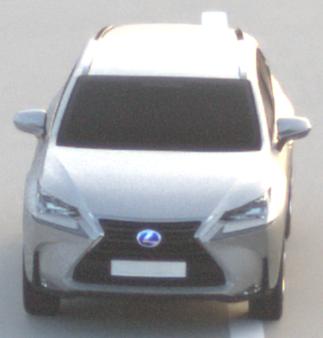
Make: Lexus
Model: NX 300h
Detailed model: NX (AZ1)
Model produced from: 2017/11
Model produced until: 2018/08
Doors: 5
Color: white
Road condition: dry road
Daytime: sunrise or sunset
Contrast: low contrast